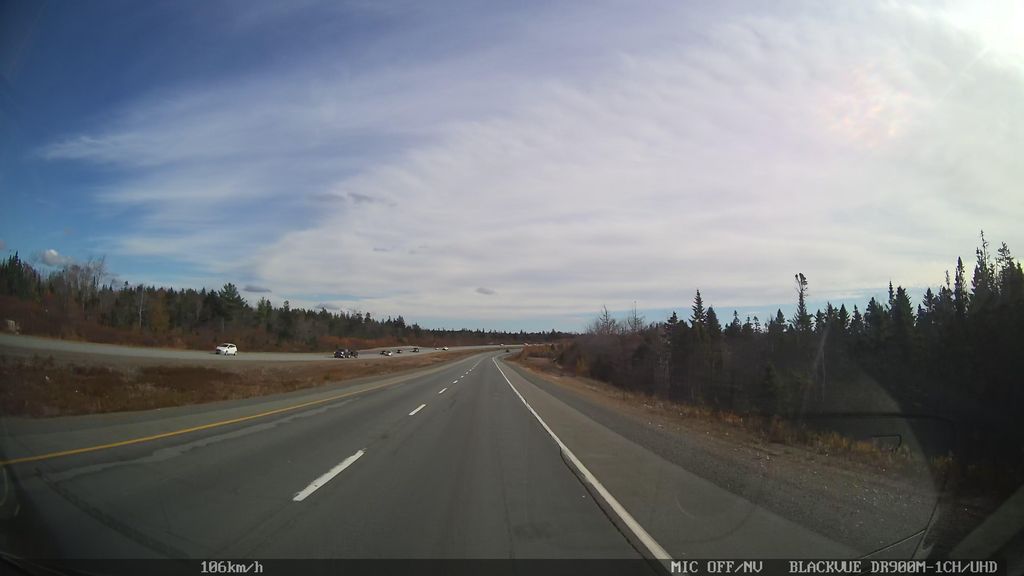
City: halifax